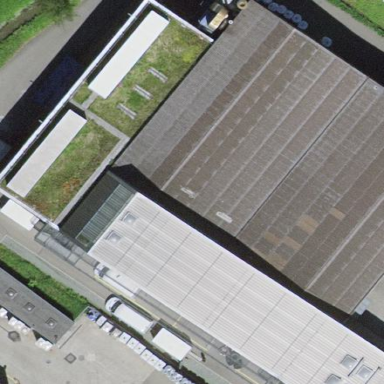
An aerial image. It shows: Building that is tyre shop.